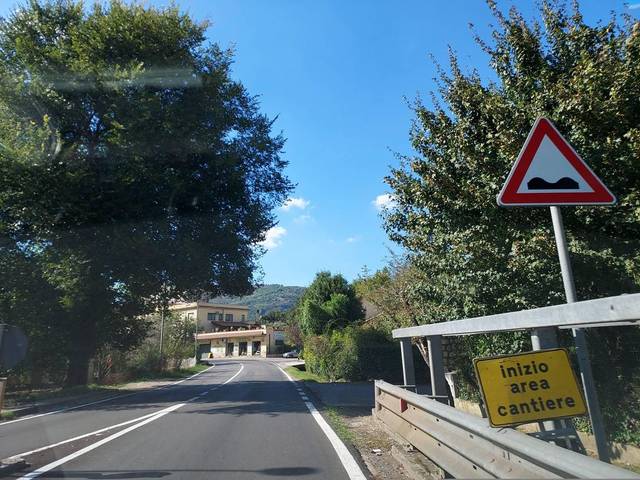
Region: Italy
Coordinates: 41.506, 13.069